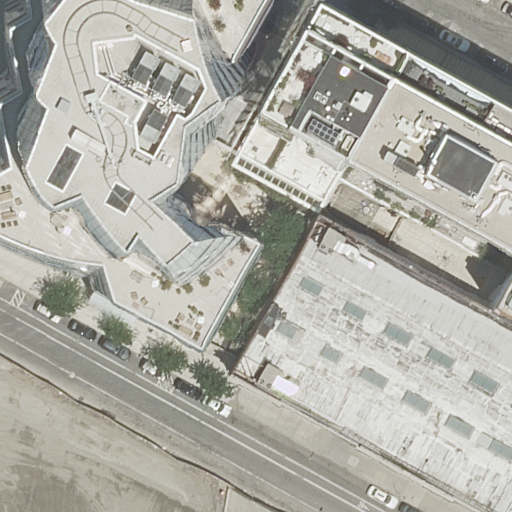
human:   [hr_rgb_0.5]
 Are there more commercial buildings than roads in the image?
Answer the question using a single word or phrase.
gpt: no

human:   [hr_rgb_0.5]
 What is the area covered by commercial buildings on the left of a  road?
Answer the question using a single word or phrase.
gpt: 0m2

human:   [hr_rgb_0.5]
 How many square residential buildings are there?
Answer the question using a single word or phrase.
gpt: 0

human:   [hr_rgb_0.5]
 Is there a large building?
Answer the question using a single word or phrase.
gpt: yes

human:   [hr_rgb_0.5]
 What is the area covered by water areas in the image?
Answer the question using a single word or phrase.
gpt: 0m2

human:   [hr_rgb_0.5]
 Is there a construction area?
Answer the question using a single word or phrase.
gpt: no

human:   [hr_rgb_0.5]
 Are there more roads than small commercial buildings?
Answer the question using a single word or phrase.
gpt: yes

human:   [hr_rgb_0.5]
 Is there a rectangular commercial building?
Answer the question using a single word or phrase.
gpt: no

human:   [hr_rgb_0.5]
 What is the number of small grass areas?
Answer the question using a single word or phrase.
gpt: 0

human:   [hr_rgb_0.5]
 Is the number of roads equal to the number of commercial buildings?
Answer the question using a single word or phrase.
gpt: no

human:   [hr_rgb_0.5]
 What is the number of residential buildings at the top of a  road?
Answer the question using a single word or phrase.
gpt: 4

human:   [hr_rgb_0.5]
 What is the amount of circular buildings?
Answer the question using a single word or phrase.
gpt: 0

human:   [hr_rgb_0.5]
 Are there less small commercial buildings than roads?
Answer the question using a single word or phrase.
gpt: yes

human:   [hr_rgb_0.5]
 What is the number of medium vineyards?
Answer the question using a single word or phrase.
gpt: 0

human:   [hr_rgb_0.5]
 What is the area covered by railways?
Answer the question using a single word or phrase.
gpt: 0m2

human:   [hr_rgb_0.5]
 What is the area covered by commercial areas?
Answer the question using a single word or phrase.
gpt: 0m2

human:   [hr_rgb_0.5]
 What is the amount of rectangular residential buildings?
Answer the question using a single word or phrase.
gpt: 2

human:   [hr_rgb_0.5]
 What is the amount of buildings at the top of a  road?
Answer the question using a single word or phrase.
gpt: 4

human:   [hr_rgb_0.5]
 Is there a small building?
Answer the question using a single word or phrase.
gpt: yes

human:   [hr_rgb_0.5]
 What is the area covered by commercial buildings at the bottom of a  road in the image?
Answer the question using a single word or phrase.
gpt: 0m2

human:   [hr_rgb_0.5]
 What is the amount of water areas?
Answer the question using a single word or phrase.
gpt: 0

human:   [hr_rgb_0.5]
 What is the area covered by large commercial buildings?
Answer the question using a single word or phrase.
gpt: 0m2

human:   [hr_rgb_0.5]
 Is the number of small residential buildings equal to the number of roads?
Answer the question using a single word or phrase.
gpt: yes

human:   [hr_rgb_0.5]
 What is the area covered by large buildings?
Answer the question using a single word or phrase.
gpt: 3925m2

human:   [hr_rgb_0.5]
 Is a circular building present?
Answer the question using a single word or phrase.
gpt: no

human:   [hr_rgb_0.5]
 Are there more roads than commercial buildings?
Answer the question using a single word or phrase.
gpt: yes

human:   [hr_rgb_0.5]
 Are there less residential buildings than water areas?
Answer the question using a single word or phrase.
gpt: no

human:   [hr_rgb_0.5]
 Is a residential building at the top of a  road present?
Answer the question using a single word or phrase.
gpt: yes

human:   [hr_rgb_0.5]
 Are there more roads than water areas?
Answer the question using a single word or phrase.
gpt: yes

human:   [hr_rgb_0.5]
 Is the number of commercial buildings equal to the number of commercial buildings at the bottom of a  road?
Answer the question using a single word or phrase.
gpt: yes

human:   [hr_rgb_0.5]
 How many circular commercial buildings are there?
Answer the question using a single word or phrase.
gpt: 0

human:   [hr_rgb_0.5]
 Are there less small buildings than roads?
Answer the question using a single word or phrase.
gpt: no

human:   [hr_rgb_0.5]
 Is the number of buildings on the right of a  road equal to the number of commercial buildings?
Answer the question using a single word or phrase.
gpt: no

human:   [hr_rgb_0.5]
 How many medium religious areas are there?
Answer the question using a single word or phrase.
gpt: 0

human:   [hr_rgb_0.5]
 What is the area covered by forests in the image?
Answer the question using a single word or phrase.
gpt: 0m2

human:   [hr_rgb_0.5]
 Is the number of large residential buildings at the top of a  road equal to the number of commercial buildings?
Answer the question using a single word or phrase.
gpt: no